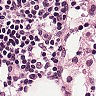
Metastatic tissue present: no